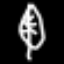
Label: leaf